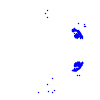
Particle: electron